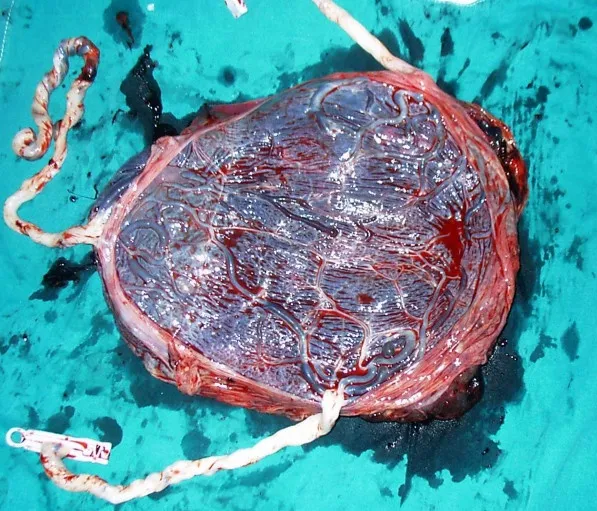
The photograph is demonstrating a single placenta with marginal cord insertion.
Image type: medical_photograph (other_medical_photograph)